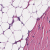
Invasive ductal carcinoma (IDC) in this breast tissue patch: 1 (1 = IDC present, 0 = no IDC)